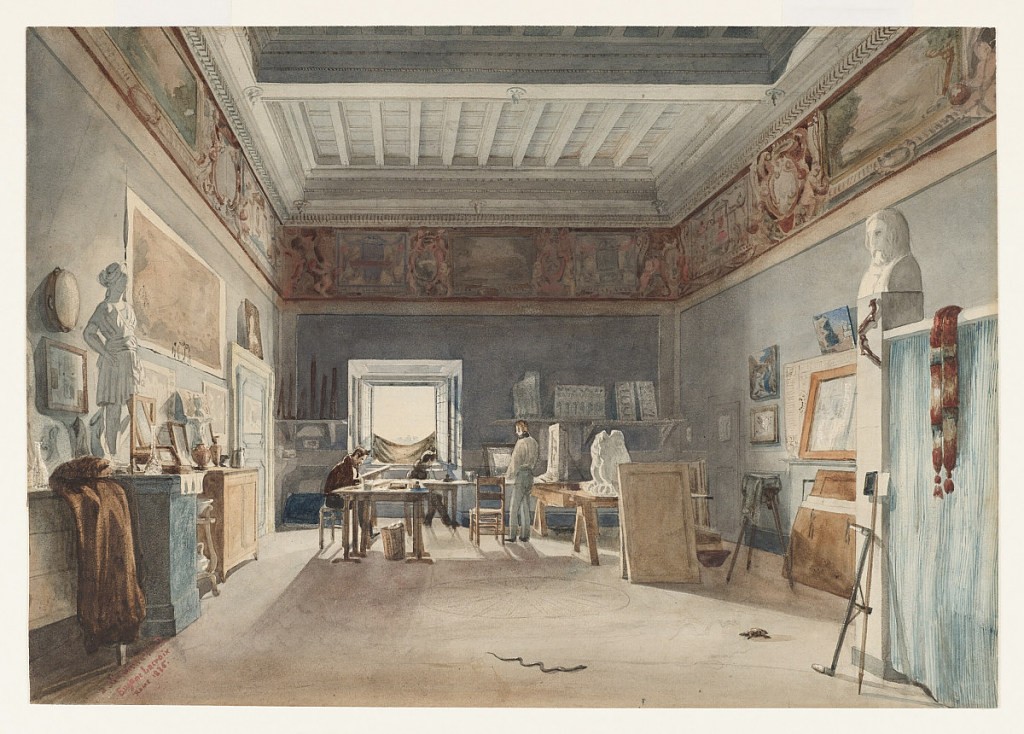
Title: A Studio in the Villa Medici, Rome
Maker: Joseph-Eugène Lacroix, French, 1814 - 1873
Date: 1835
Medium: Brush and watercolor with scraping for highlights on white wove paper
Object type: Drawing
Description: French artists who won the Prix de Rome were given studios in which to live and work during their time spent in Rome. The Academie de France occupied the Villa Medici on Monte Pincio from 1803. Three artists are seen in this room, which is sparsely furnished with simple wooden chairs, work tables and workstands. Folding beds, which would have been set up at night, were probably stored in the daytime behind the blue striped curtain in the right foreground. Paintings, plaster casts and portfolios are placed around the room. A pair of pistols mounted on a pedestal was carried for protection during sketching expeditions. A snake and a tortoise, presumably pets, are in open view.